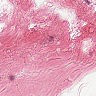
Metastatic tissue present: no